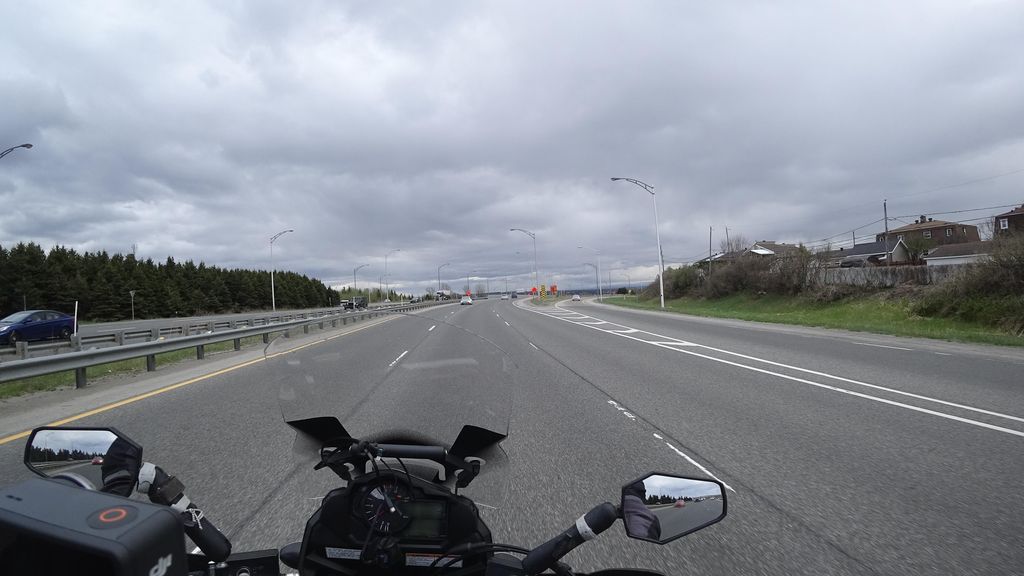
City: quebec_city